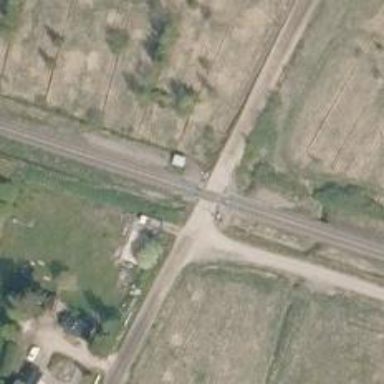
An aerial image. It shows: Railway signal.